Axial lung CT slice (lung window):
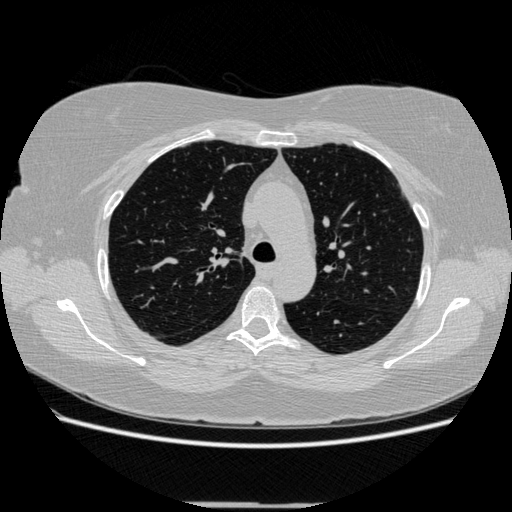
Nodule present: no